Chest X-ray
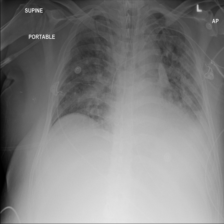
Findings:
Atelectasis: negative
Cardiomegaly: negative
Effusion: negative
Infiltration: negative
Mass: negative
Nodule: negative
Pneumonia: negative
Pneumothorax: negative
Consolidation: negative
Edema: negative
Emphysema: negative
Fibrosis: negative
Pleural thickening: negative
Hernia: negative